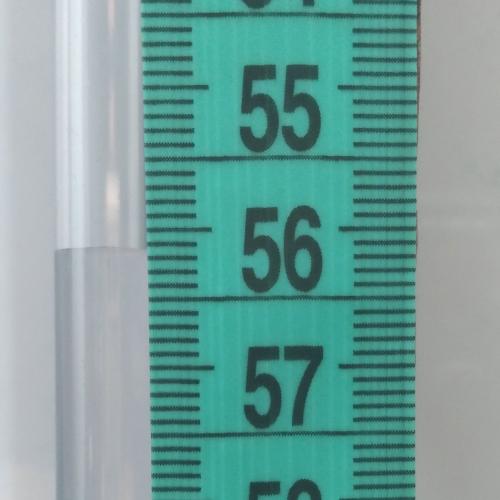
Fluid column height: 56.1 cm